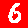
Digit: 6